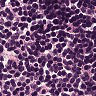
Metastatic tissue present: no